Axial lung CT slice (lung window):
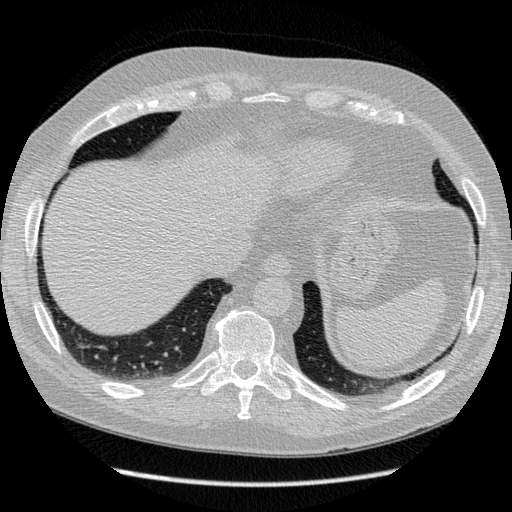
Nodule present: no